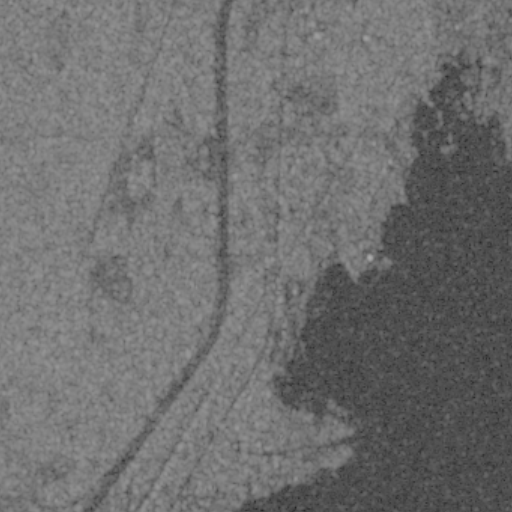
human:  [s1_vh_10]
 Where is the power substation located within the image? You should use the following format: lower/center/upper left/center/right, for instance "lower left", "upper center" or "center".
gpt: The power substation is located in the center of the image.
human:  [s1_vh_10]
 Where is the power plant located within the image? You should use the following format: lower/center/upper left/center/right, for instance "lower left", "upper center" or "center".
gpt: There is no power plant in the image.

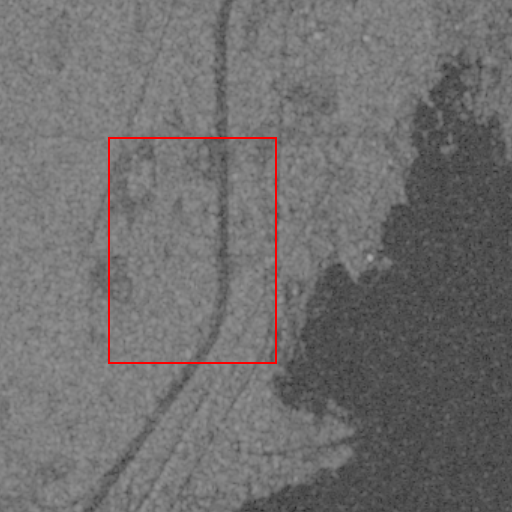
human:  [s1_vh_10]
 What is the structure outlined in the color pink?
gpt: There is no pink outline.
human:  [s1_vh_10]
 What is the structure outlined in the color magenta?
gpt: There is no structure outlined in magenta.